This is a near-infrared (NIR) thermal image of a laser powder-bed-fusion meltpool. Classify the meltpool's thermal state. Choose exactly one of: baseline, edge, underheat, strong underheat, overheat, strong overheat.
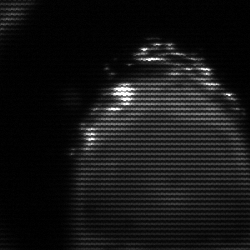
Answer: edge